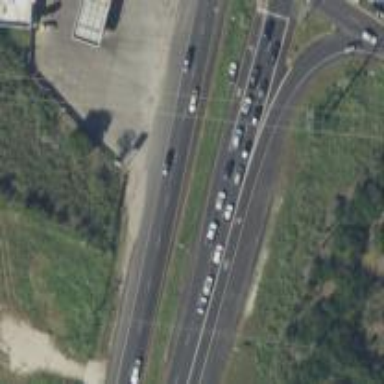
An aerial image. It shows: This image shows trunk highway that functions as expressway.